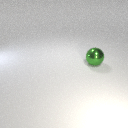
large green metal sphere